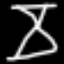
Label: hourglass